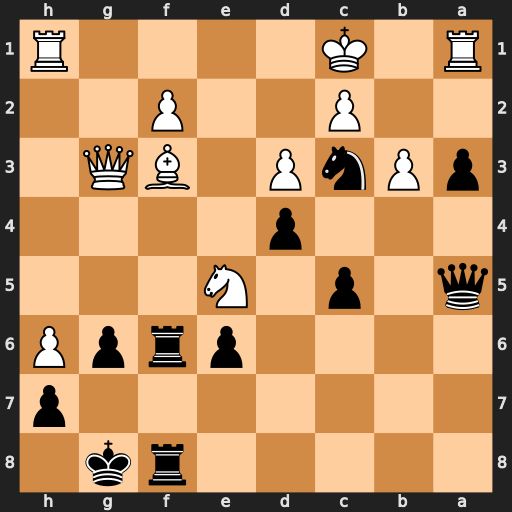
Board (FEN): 5rk1/7p/4prpP/q1p1N3/3p4/pPnP1BQ1/2P2P2/R1K4R
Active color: b
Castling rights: -
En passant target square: -
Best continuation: Rxf3 Qxf3 Rxf3